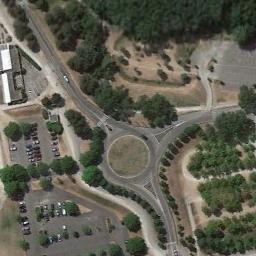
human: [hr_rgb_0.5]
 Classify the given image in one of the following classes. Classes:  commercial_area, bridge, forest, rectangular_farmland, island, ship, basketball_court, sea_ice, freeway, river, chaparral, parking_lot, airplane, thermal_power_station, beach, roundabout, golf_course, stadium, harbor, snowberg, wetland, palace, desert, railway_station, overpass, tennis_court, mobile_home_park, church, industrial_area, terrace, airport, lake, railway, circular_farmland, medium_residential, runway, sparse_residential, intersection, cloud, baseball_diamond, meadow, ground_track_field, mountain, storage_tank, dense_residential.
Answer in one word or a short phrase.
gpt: roundabout